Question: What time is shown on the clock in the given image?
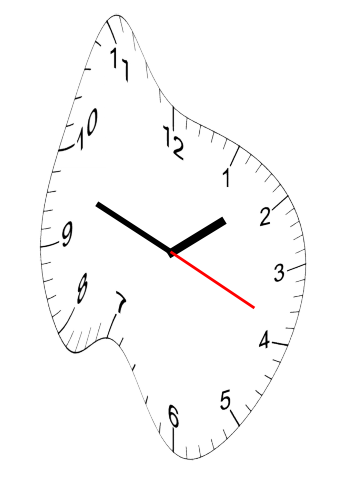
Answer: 01:48:19